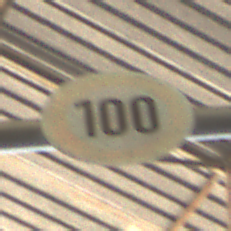
Verkehrszeichen: Geschwindigkeit100
Umgebung: Indoor, Urban
Tageszeit: Midday
Wetter: NotSpecified
Licht: Natural
Jahreszeit: NotSpecified
Kontrast: MediumContrast